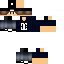
A male human skin with dark skin, wearing brown bald dressed in a blue tshirt and black pants, featuring a closed mouth.